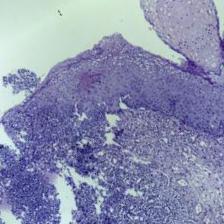
Diagnosis: Normal